Field crop: maize
Growth stage: 1
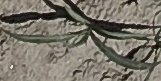
Species: sorghum